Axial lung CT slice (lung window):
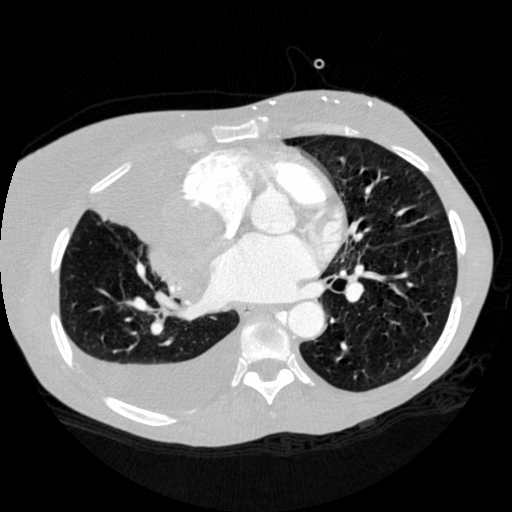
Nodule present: no